Question: I have a div, which contains a site header. The div has a 'border-bottom-color: #ff6600;' which creates an orange line stretching across the width of the div. I'm looking to see if it's possible to set a start/end point on the border-bottom-color property so it has an appearance of starting and ending indented from the far margin of the div?
<URL>:

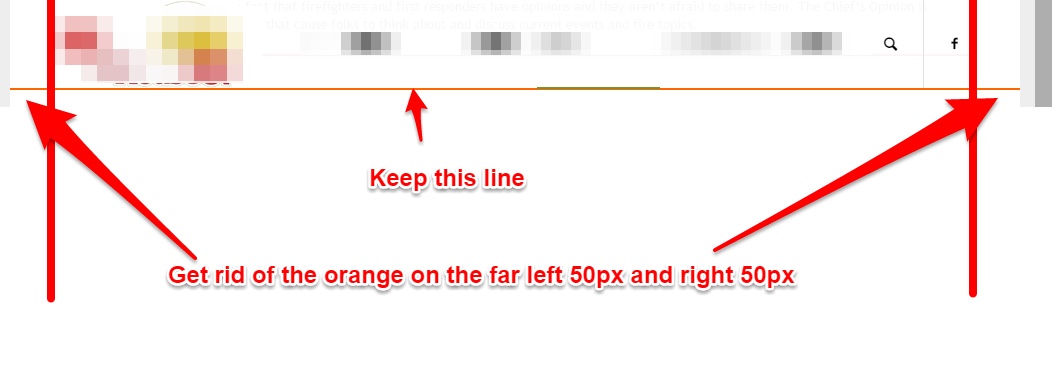
Answer: you can for example by adding a div inside a div. The first div without borders and the inner div with border. example
'''
<div style="width:200px;height:100px; border-left:1px solid #000000;border-right:1px solid #000000;border-top:1px solid #000000;border-bottom:0px solid #000000; margin-left:10px;margin-right:10px;">
<div style="width:180px;height:100px; border-left:0px solid #000000;border-right:0px solid #000000;border-top:0px solid #000000;border-bottom:1px solid red; margin-left:10px;margin-right:10px;"></div>
</div>
'''
I created a demo fiddle just for you
<URL>